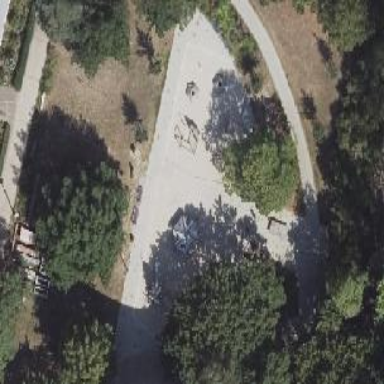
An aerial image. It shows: Playground area for leisure activities on the land.